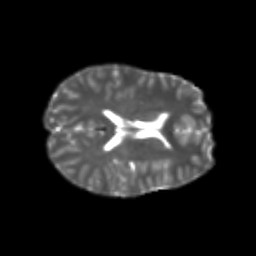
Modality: T2w
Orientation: axial
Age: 23
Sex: female
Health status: healthy
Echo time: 0.074 s